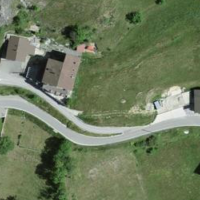
EUNIS habitat code: 55
Species observed at this site:
Milvus milvus
Milvus migrans
Upupa epops